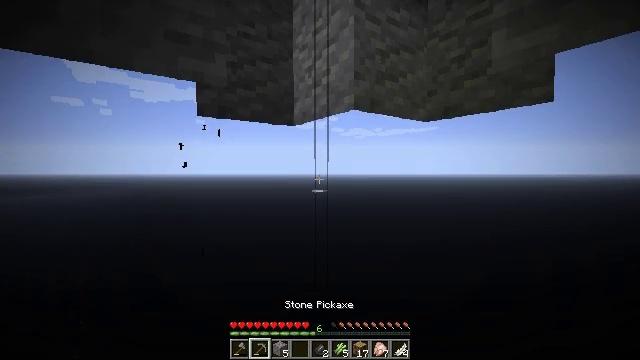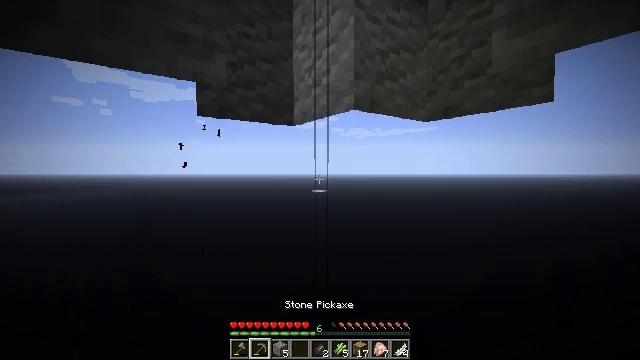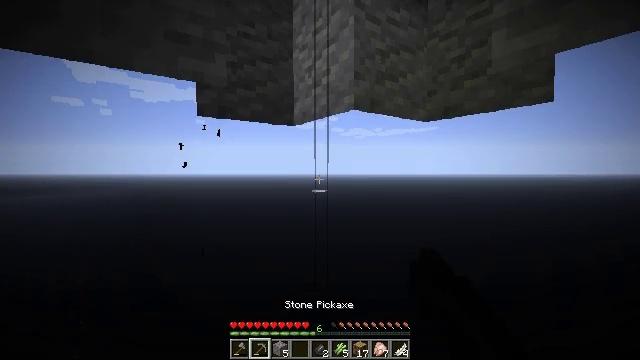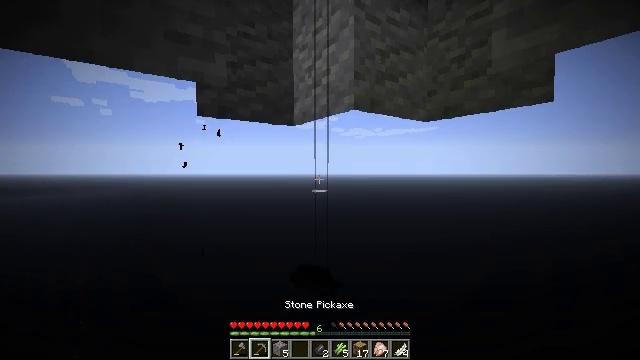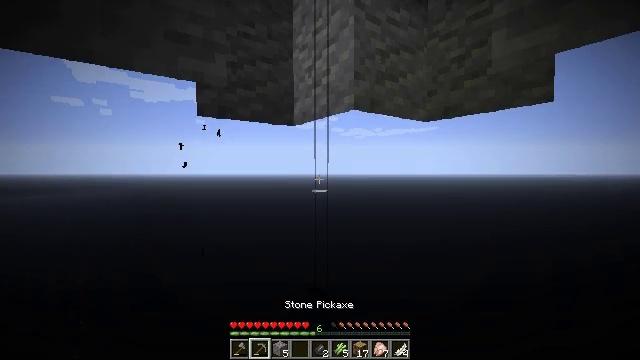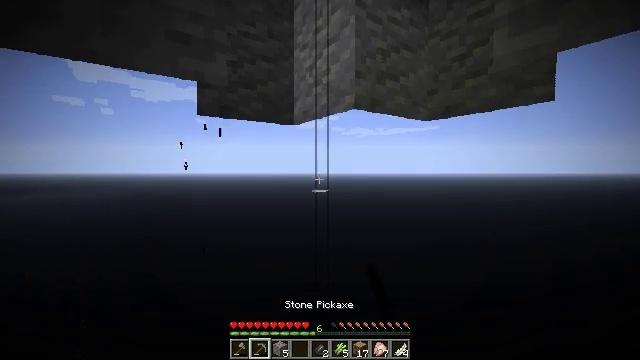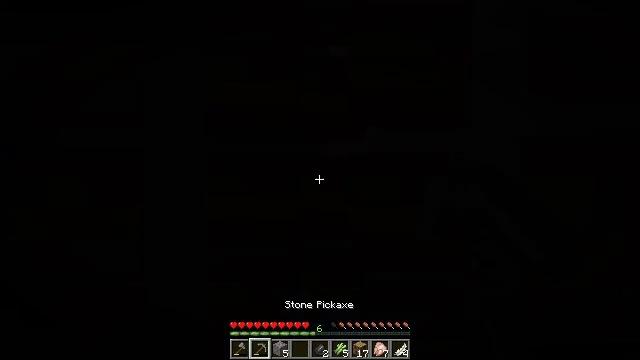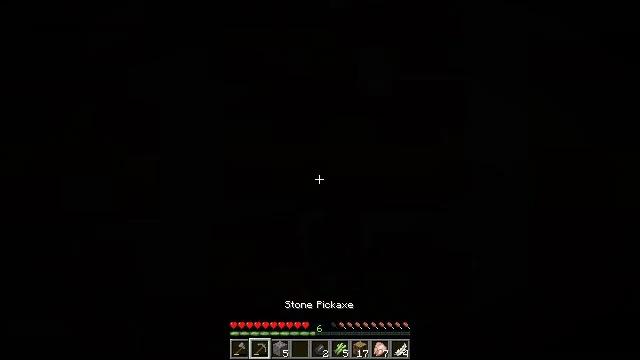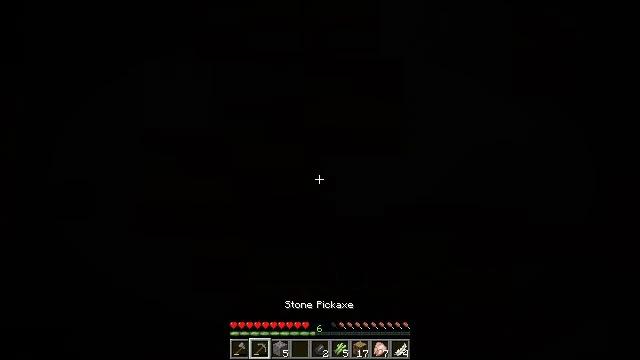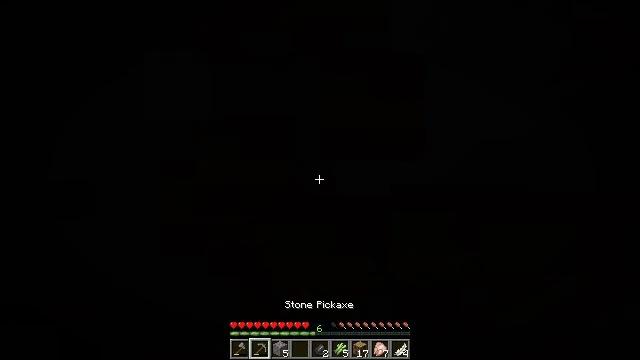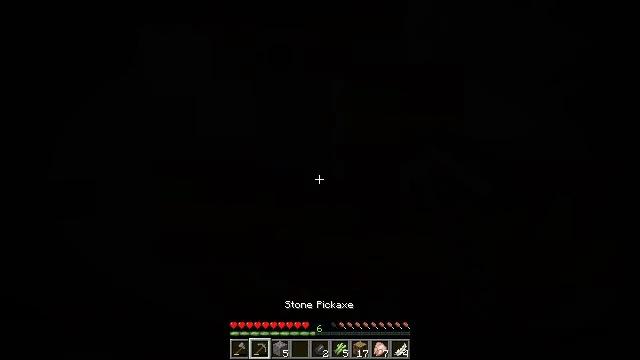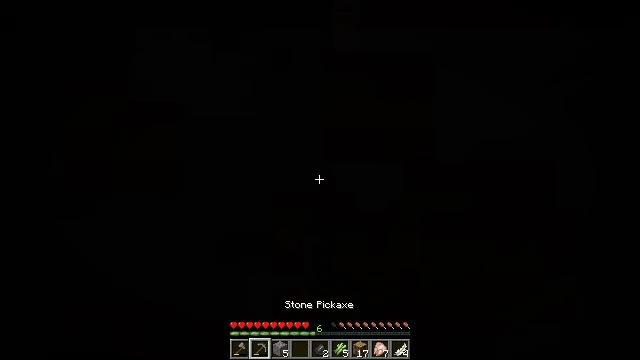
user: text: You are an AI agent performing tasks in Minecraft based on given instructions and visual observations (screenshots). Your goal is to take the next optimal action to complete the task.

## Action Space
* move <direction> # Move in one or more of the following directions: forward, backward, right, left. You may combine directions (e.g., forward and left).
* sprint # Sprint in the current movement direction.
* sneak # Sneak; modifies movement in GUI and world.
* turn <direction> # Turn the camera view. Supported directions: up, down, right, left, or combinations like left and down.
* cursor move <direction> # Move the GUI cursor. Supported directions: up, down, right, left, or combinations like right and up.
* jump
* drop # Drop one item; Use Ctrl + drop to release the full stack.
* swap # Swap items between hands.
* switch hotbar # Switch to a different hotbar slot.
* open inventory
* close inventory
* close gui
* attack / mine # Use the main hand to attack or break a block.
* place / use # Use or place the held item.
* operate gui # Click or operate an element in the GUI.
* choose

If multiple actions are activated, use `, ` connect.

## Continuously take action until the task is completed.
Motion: motion action
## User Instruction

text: Remove the existing composter.
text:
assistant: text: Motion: attack / mine
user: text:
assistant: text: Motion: attack / mine
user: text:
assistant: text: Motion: attack / mine
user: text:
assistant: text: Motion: attack / mine
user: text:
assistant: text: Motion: attack / mine
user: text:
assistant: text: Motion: attack / mine
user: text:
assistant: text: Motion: attack / mine
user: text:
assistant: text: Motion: attack / mine
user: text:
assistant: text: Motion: attack / mine
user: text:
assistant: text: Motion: attack / mine
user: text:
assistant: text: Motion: attack / mine
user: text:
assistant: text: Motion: attack / mine